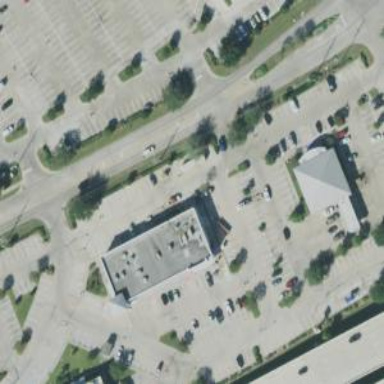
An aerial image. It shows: Parking area.